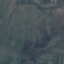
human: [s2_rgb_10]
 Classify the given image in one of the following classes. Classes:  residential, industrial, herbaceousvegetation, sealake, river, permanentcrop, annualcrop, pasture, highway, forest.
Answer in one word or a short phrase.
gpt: HerbaceousVegetation